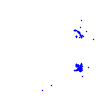
Particle: proton